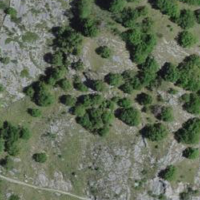
EUNIS habitat code: 48
Species observed at this site:
Lysandra bellargus
Melitaea didyma
Periparus ater